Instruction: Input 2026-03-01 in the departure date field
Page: home
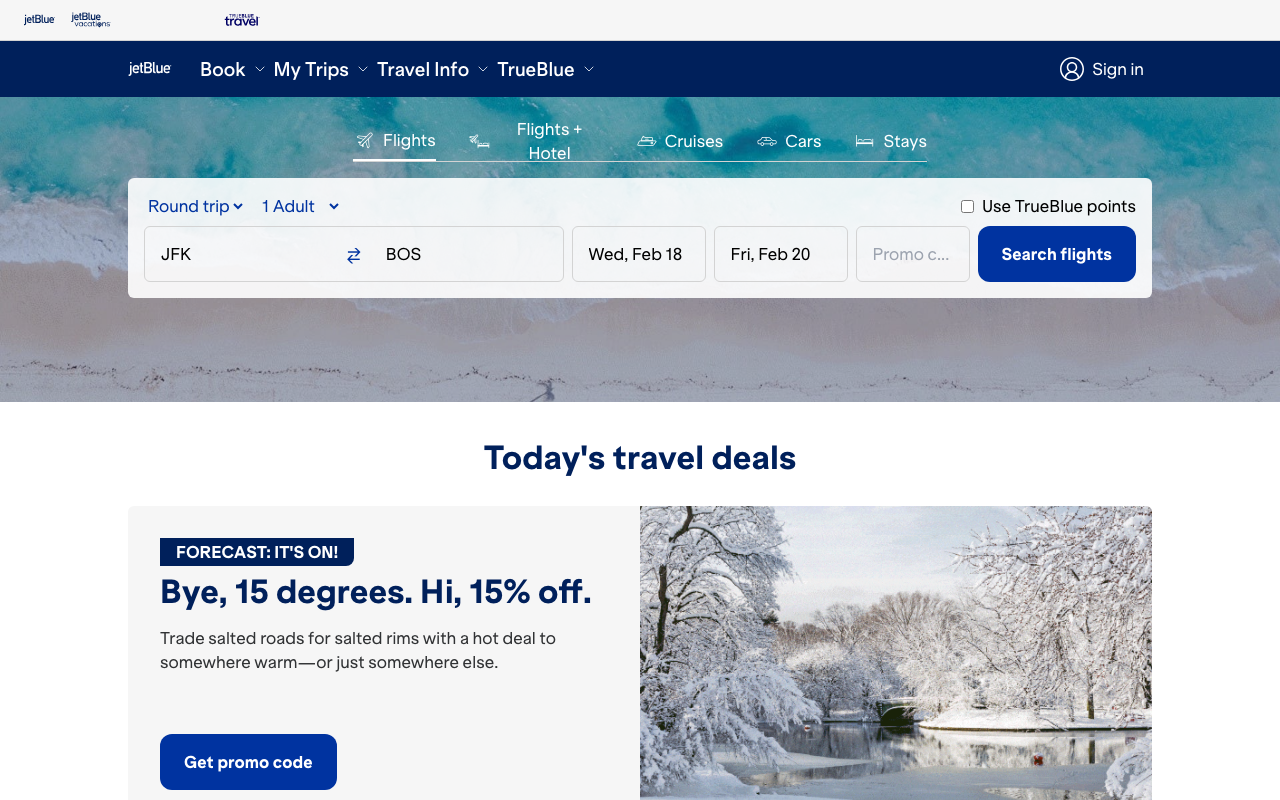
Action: type